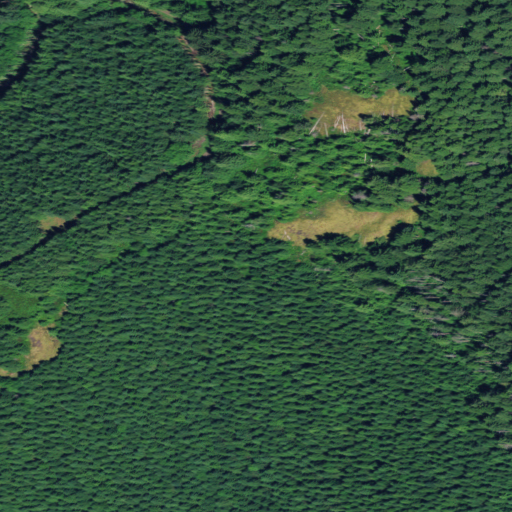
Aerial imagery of mountain in Oregon named Mount Gauldy containing evergreen forest, deciduous forest, grassland, and mixed forest